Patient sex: M
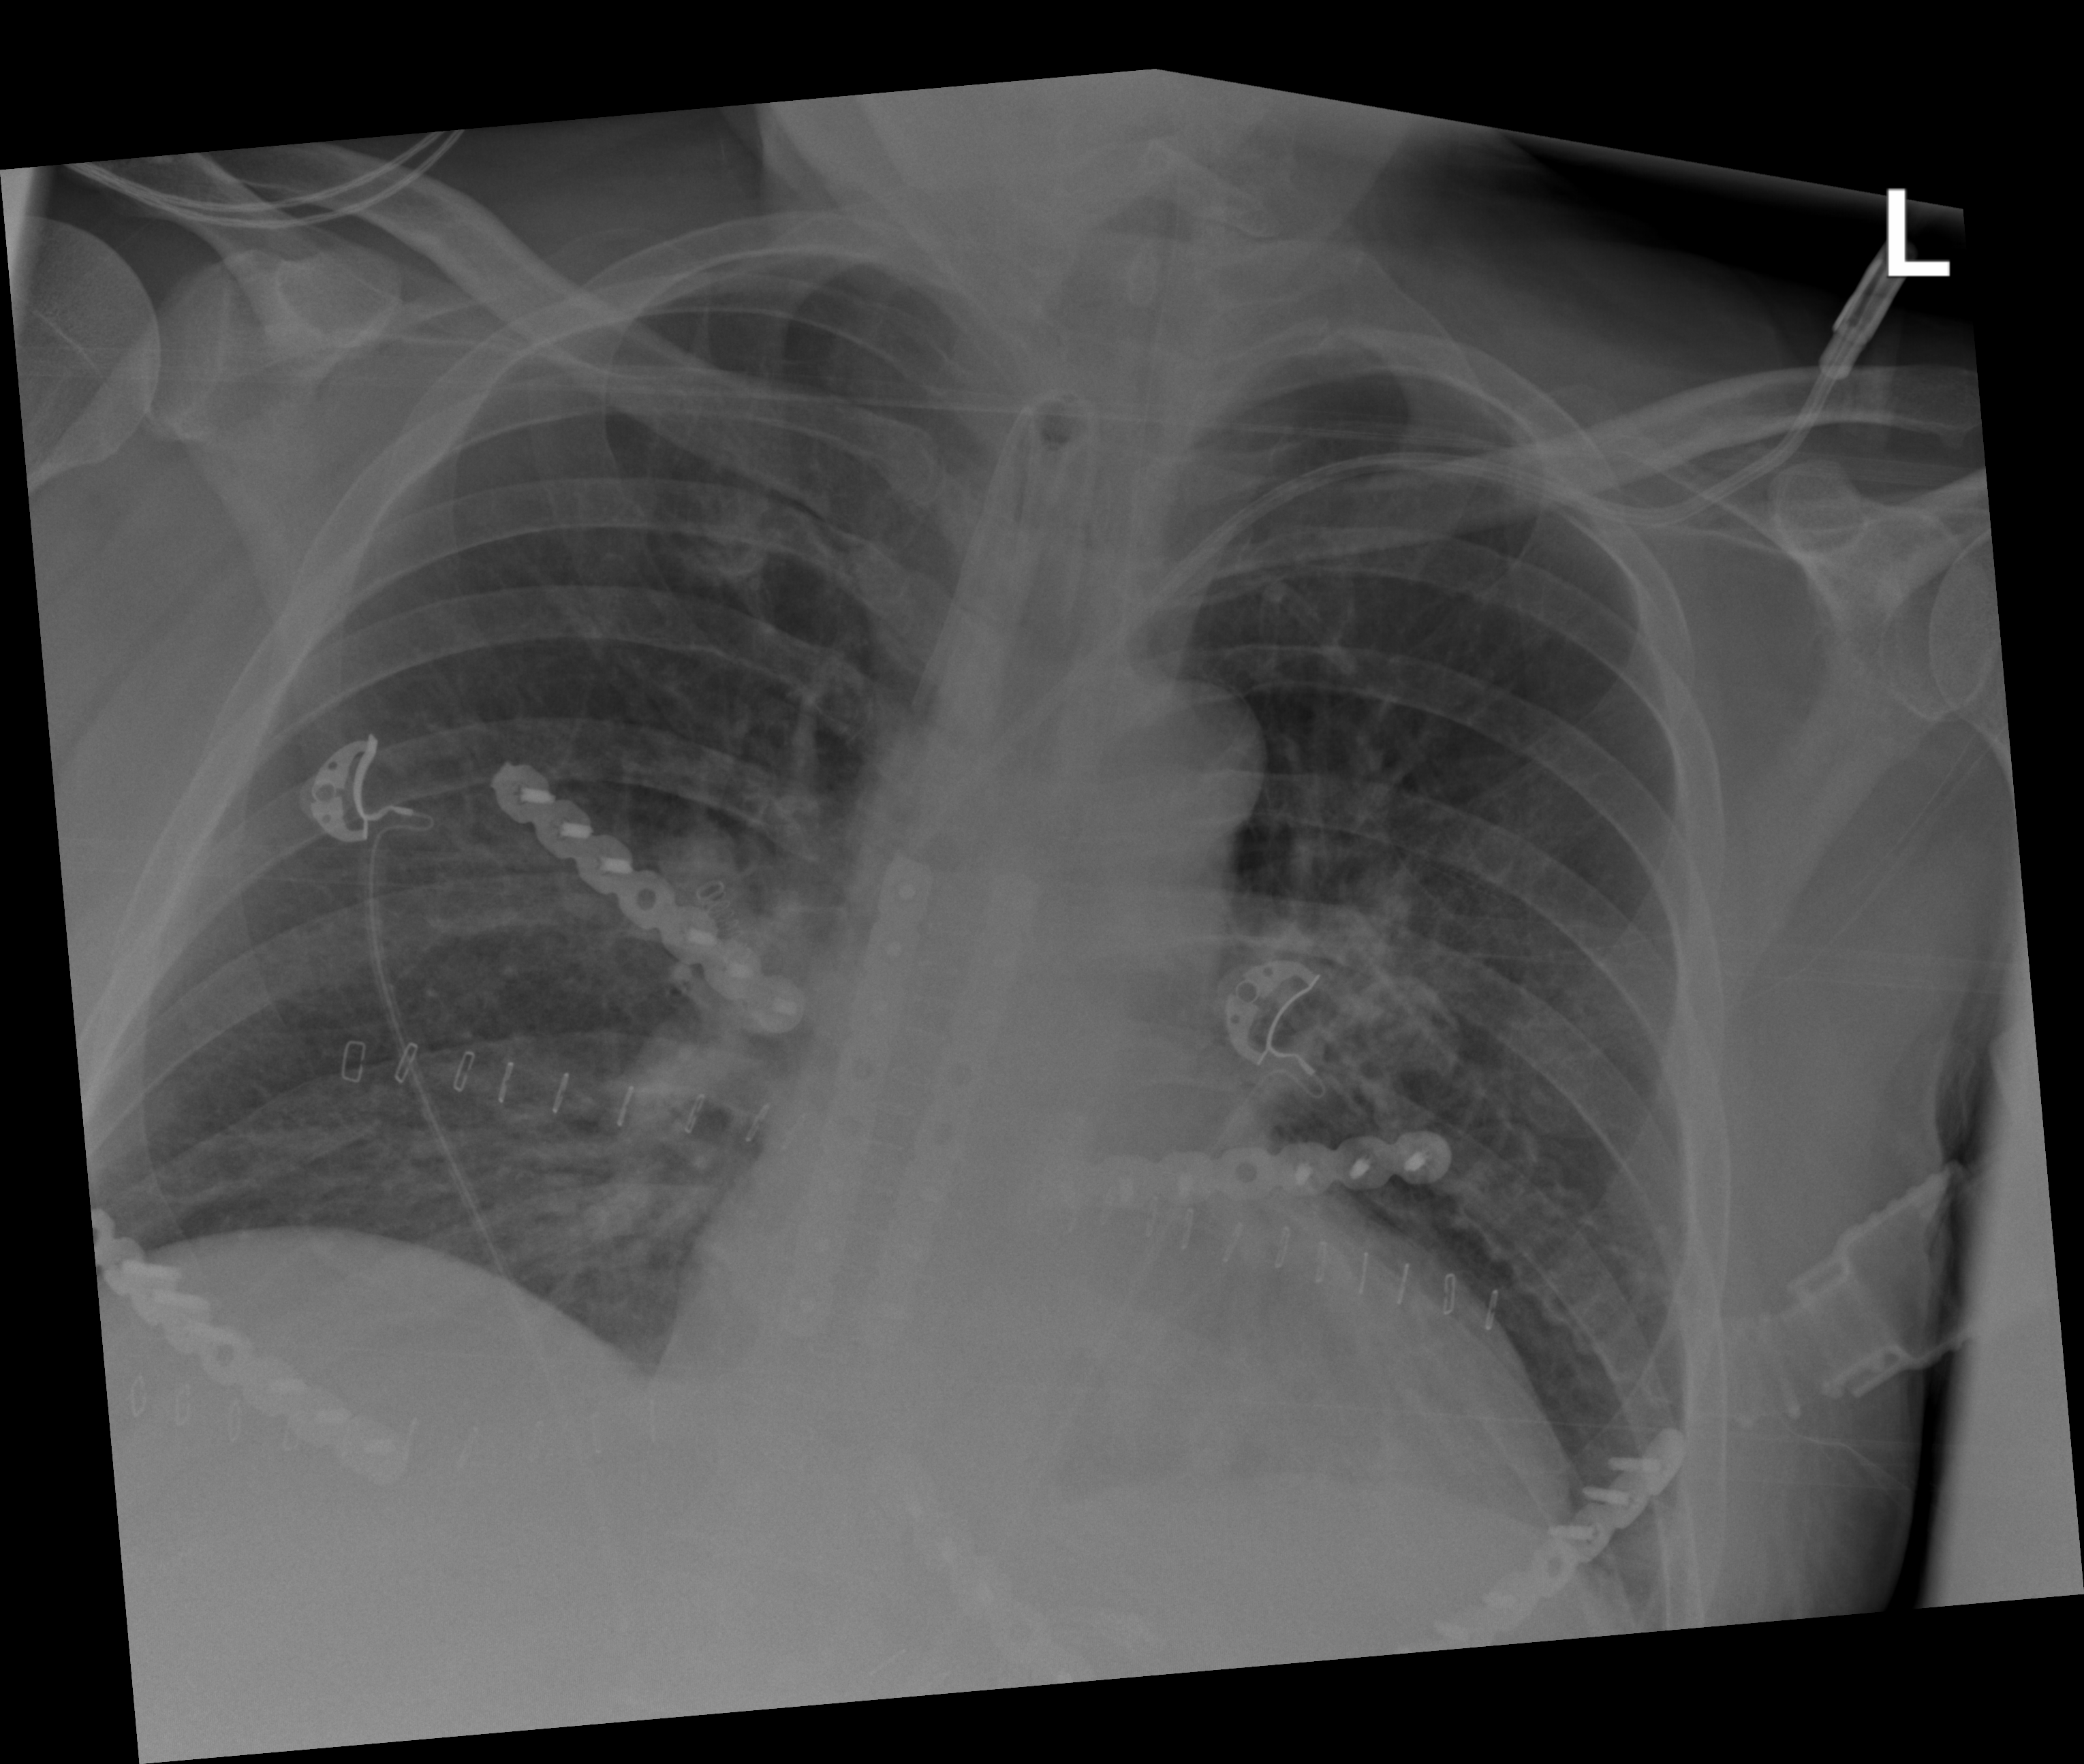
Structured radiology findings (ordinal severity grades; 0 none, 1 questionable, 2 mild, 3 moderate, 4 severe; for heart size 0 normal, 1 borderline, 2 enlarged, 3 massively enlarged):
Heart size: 1
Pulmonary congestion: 2
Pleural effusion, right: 0
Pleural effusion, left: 0
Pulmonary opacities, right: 2
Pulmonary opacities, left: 0
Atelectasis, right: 2
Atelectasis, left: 2